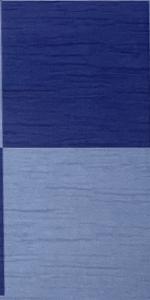
Label: Empty